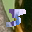
Label: 3